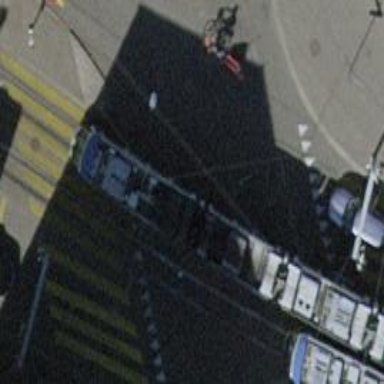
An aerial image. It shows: Tram level crossing on railway.